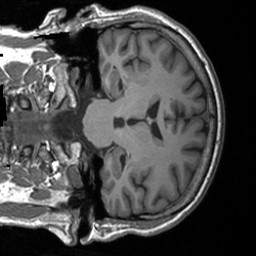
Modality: T1w
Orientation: coronal
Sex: male
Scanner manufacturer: siemens
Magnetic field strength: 3 T
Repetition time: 1.9 s
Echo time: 0.00226 s